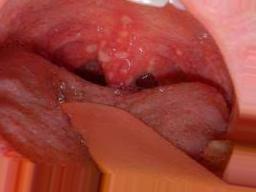
Condition: Mouth Ulcer